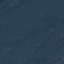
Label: Forest